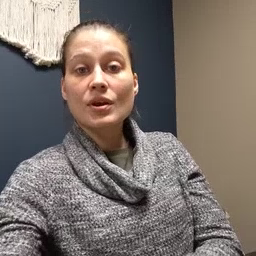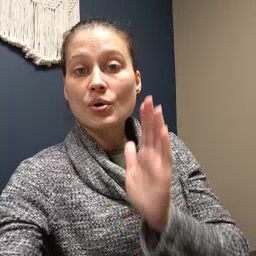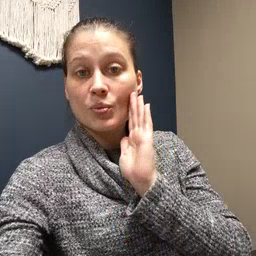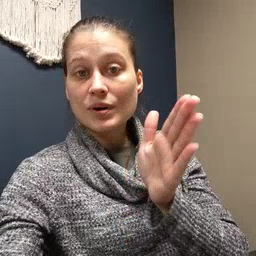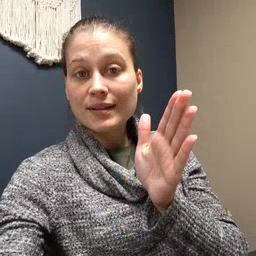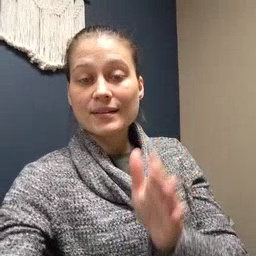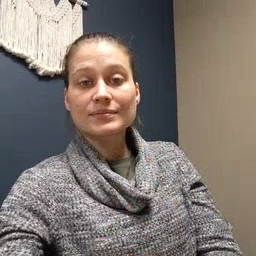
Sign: will